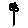
Label: flower